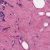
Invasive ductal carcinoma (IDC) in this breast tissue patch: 1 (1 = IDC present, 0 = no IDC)